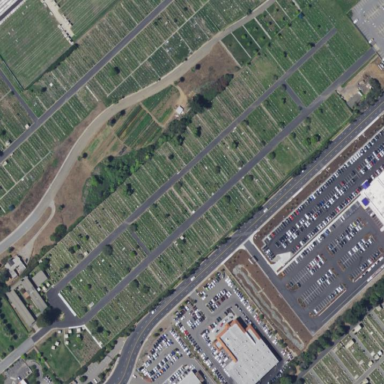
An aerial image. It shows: Cemetery.